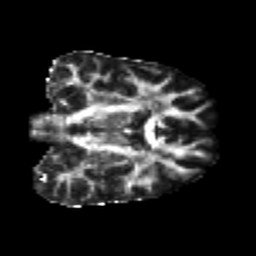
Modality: FA
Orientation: coronal
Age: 22
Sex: male
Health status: healthy
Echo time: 0.074 s